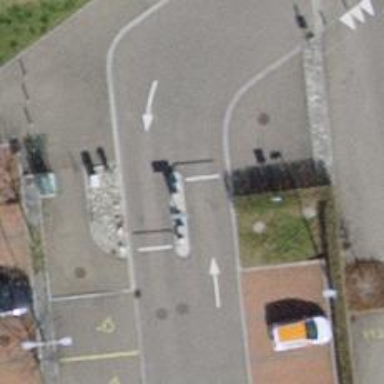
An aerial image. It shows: Lift gate barrier.